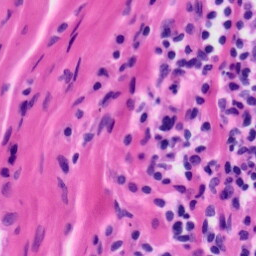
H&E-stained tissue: Tonsil